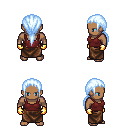
a pixel art fantasy rpg character, male body template, human, dark skin, maroon pirate shirt, robe skirt, white cyan ponytail hairstyle, gold gloves, four views (front, back, left, right), 2x2 character sprite sheet, small pixel art, hard edges, no anti-aliasing